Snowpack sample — Buffalo Mountain, Silverthorne, Colorado, USA (1/25/25, 10:11 AM MST)
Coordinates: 39.6222, -106.1139
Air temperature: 22 °F
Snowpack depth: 110 cm
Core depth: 30 cm
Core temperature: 42.8 °F
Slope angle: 12°, slope face: 102°
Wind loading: high
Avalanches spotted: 0
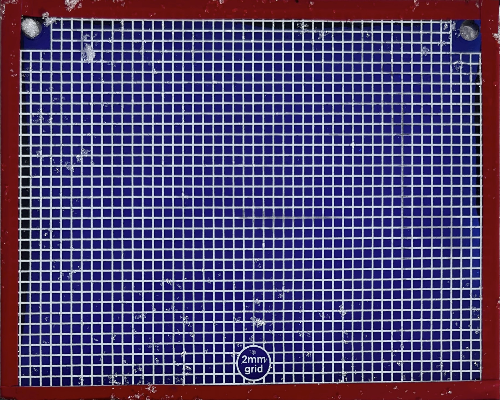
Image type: profile
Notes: No avalanches nearby, collected on the outskirts of a fire break 15 meters from the treeline, on way to Buffalo and Red Mountain